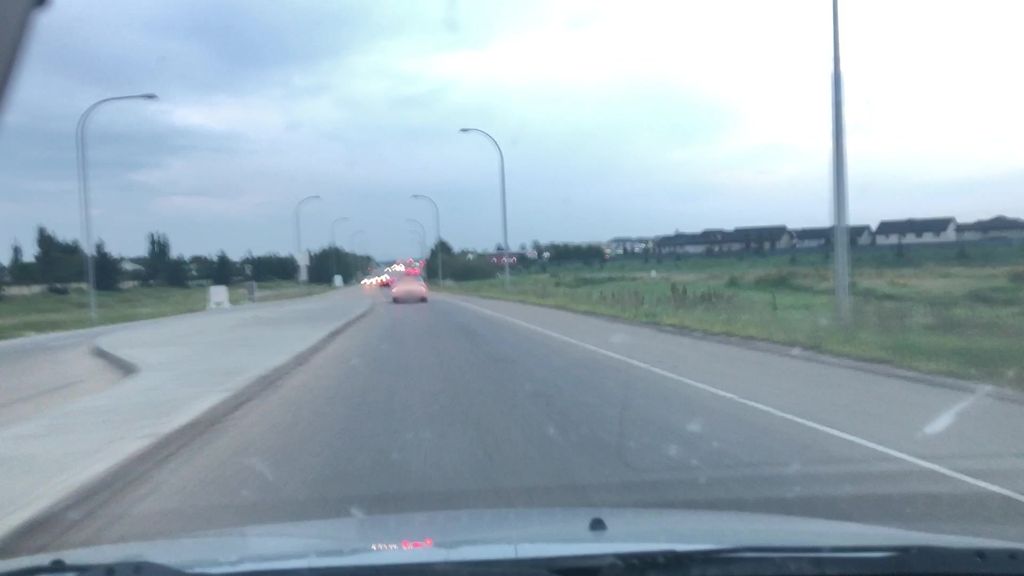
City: edmonton